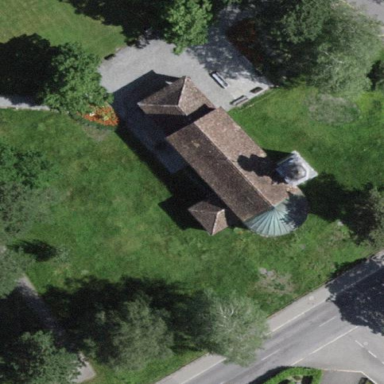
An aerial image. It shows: Chapel that serves as place of worship.